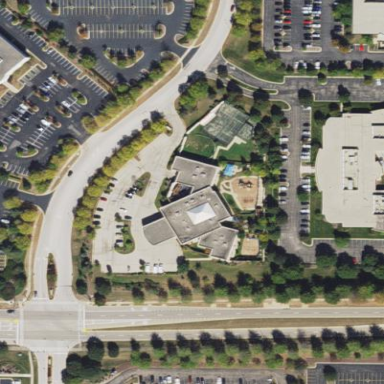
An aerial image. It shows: Building.